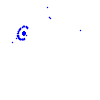
Particle: kaon